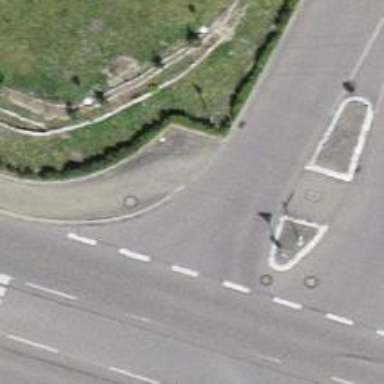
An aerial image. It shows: Unmarked road crossing.